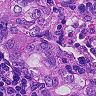
Metastatic tissue present: yes